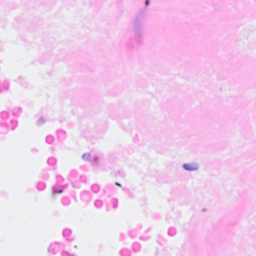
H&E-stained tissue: Breast